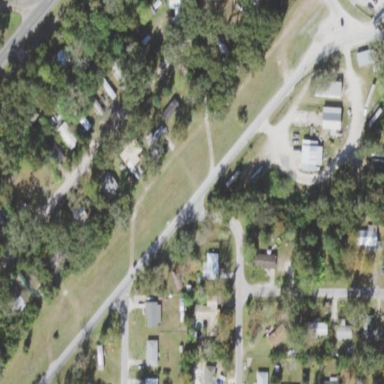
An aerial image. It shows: Residential area designated as trailer park.